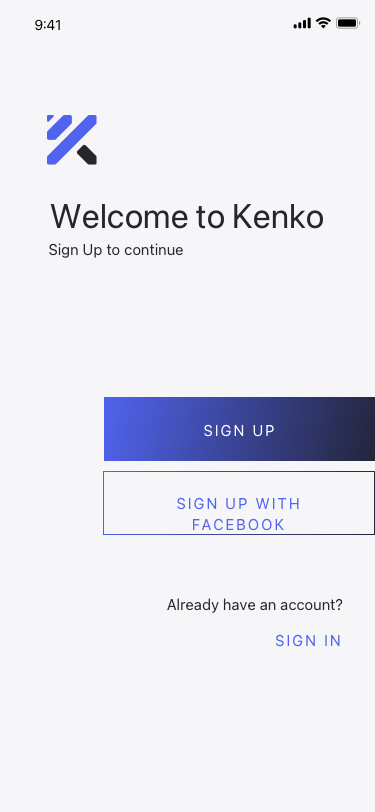
Text in this UI design:
Welcome to Kenko
Sign Up to continue
Already have an account?
Sign In